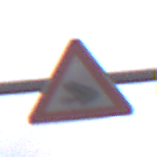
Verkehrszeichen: AmphibienwanderungRechts
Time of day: MorningAfternoon
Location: Outdoor (Urban)
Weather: Overcast
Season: NotSpecified
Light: Natural